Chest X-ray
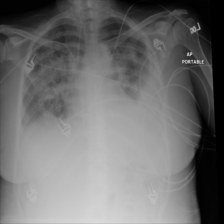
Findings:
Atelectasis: negative
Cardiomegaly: negative
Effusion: positive
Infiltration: positive
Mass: negative
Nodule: negative
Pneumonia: negative
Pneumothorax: negative
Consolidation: negative
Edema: negative
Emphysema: negative
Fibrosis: negative
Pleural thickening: negative
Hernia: negative